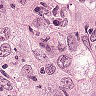
Metastatic tissue present: yes